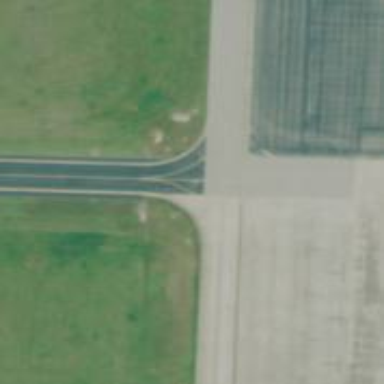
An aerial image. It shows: Image of taxiway at airport.